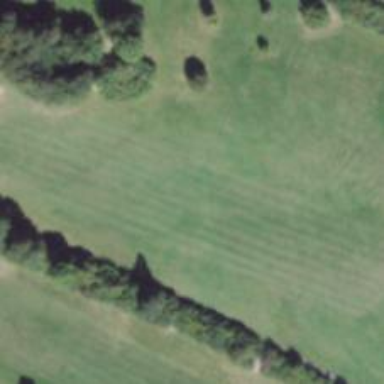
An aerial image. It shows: Golf hole.